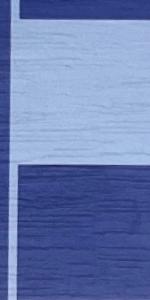
Label: Empty